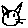
Label: cat